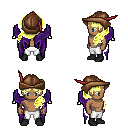
a pixel art fantasy rpg character, male body template, human, dark skin, purple wings, white pants, gold princess hairstyle, leather cap, black shoes, four views (front, back, left, right), 2x2 character sprite sheet, small pixel art, hard edges, no anti-aliasing